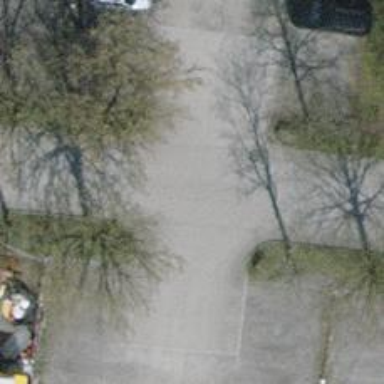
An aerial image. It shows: Paved parking aisle serving as service road.